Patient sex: F
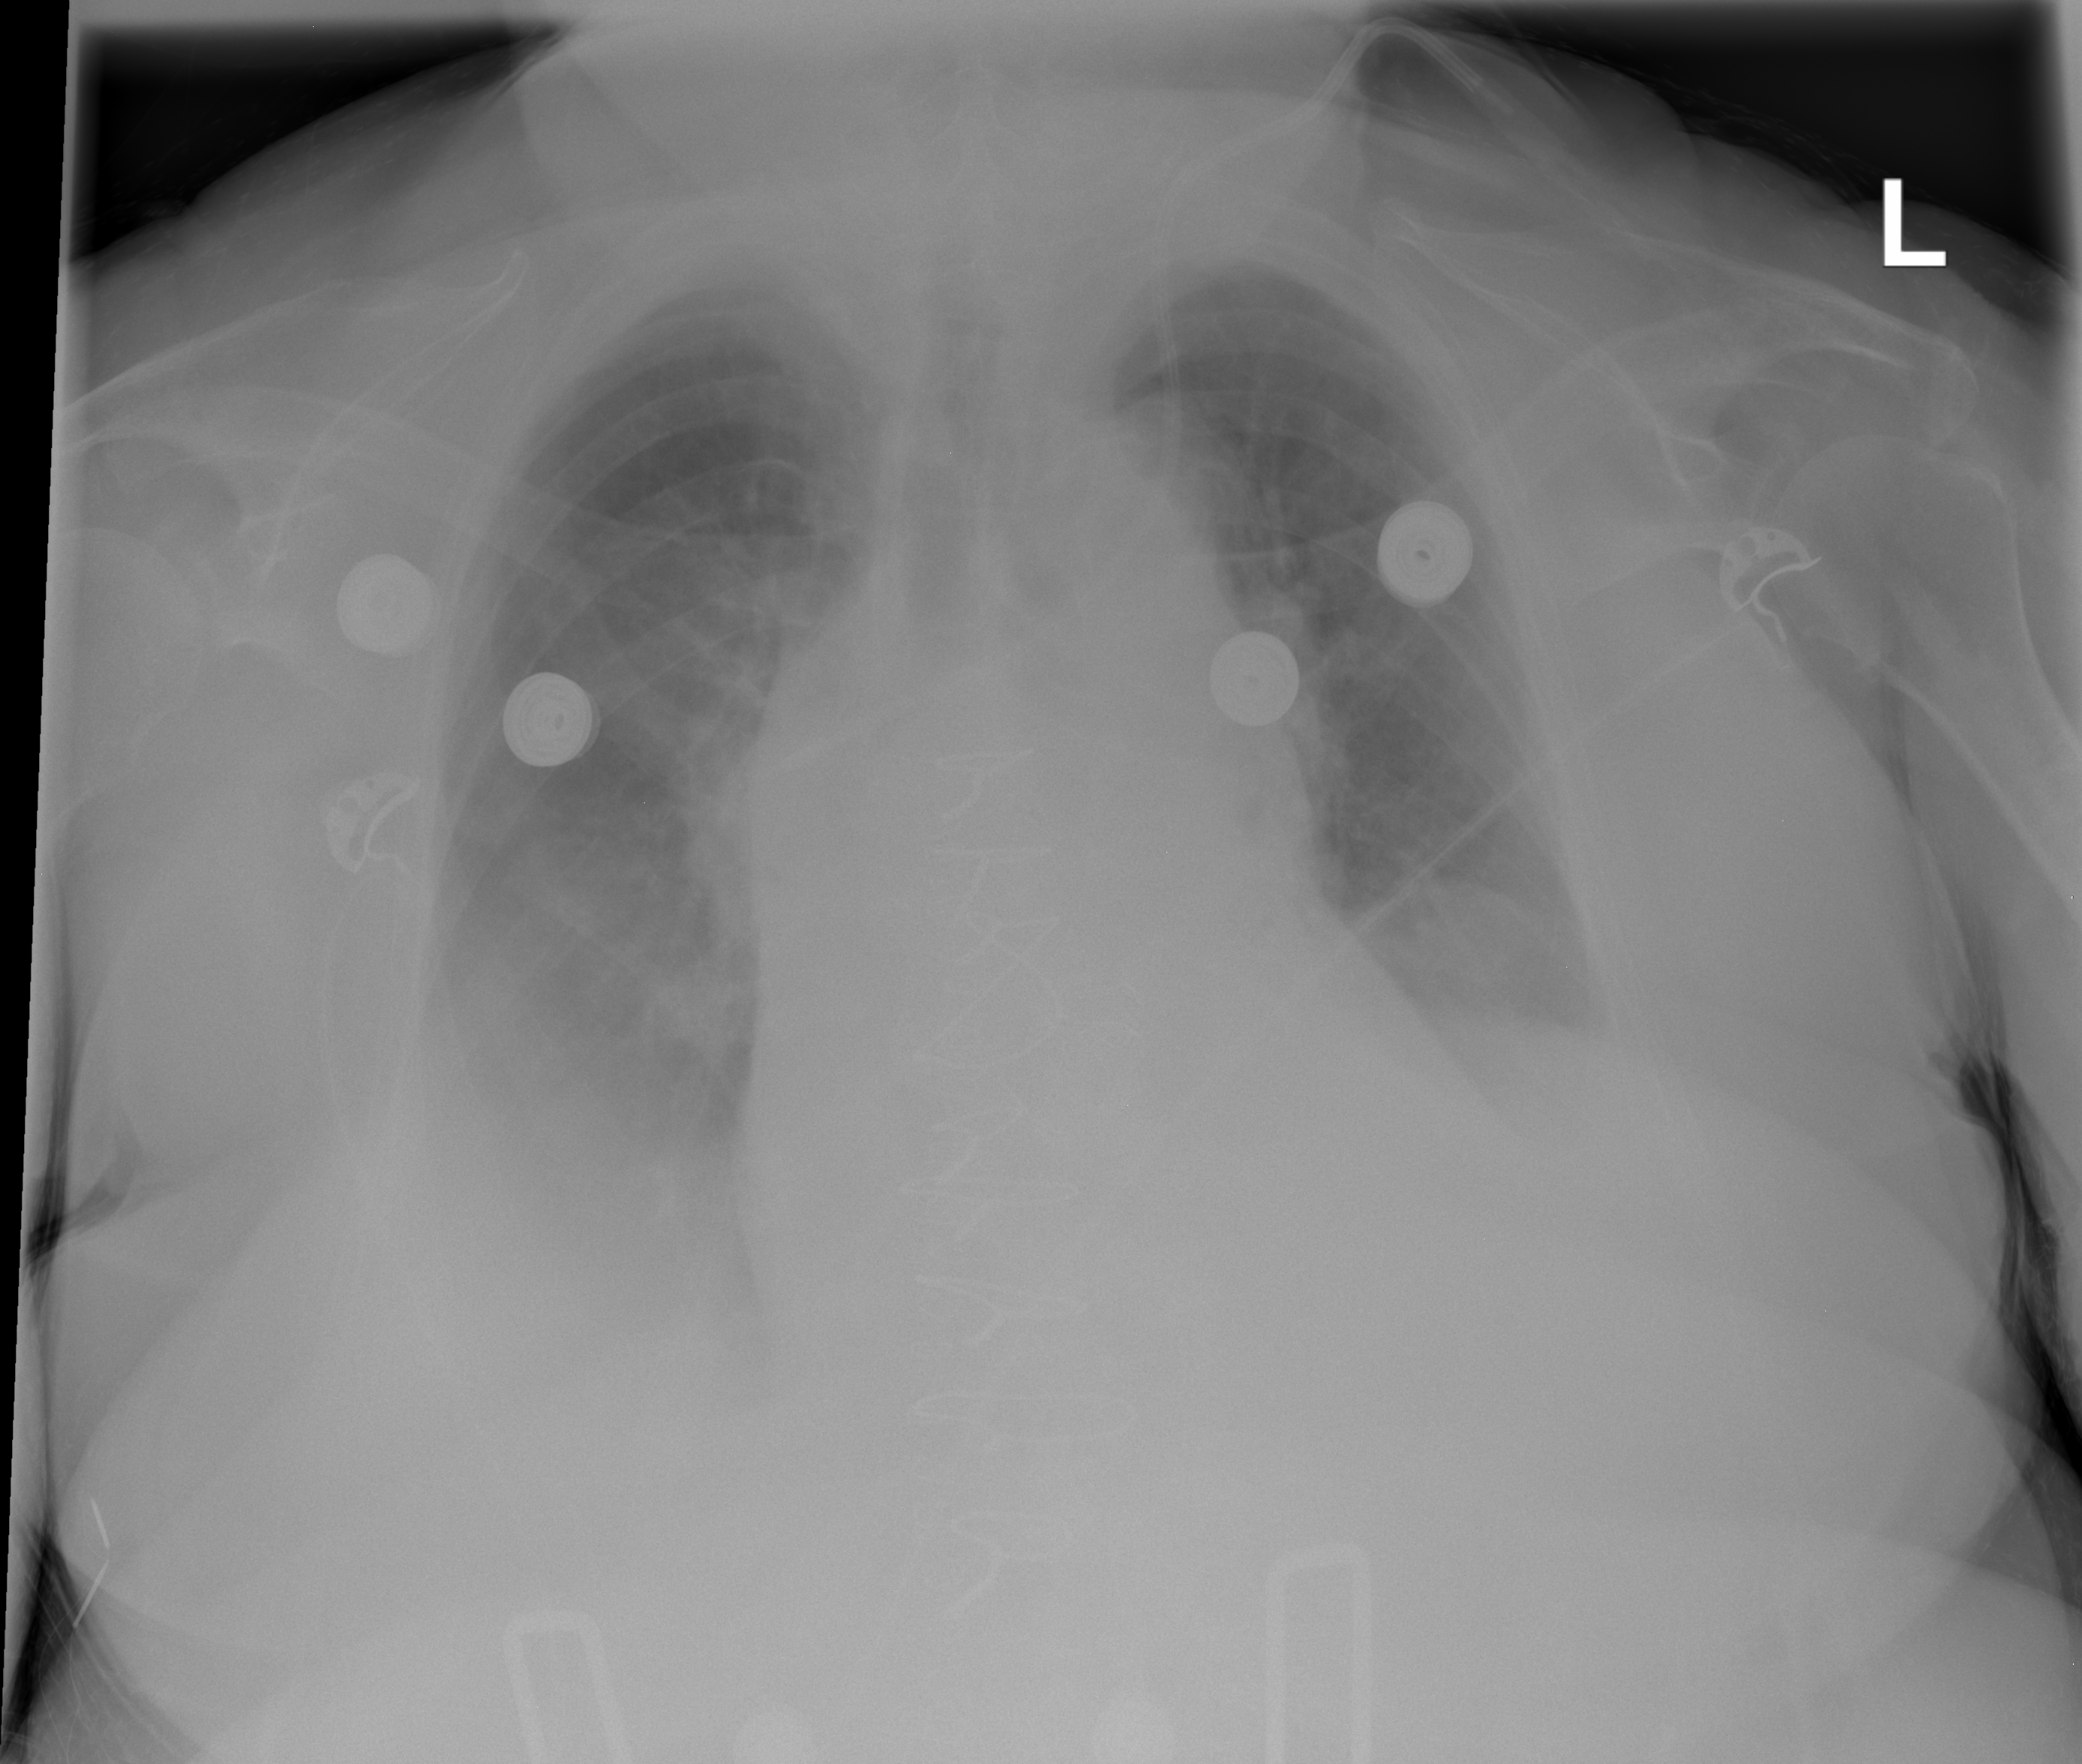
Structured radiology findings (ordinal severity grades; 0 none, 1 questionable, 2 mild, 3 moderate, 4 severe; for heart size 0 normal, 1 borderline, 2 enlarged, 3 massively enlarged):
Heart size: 2
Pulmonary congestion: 1
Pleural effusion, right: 2
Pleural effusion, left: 2
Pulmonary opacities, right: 2
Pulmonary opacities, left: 2
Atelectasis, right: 2
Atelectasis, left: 2